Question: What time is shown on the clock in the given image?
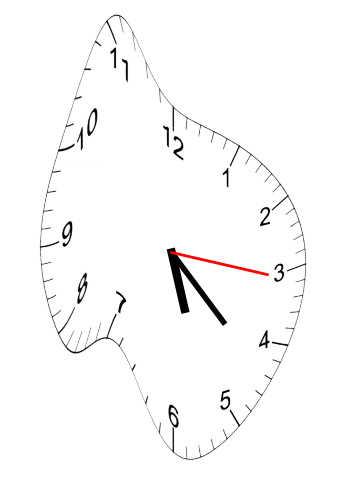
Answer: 05:22:16